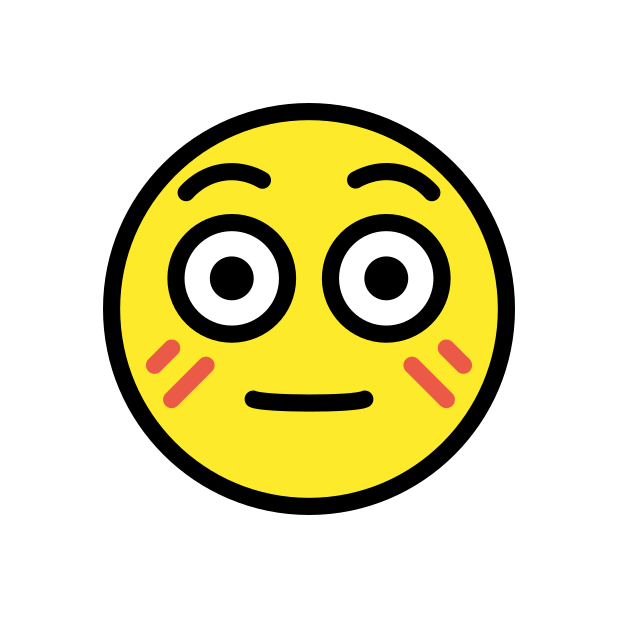
Emoji: 😳
Name: flushed face
Unicode: 0x1f633